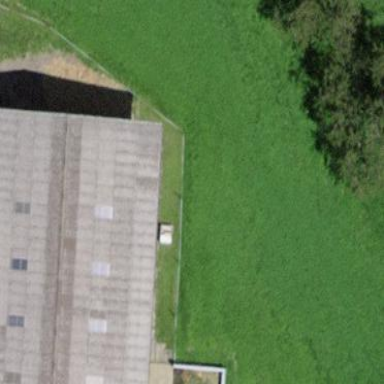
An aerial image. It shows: Rural barn.